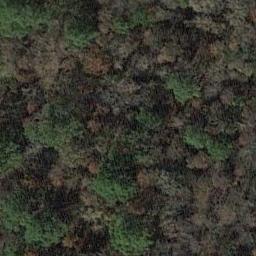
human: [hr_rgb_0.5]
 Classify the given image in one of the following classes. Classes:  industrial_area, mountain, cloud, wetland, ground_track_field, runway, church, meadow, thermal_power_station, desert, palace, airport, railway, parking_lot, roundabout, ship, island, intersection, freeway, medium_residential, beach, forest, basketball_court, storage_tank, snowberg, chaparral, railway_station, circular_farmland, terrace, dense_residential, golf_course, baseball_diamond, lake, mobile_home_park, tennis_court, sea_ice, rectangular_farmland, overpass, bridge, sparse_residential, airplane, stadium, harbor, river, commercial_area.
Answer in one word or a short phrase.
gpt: forest